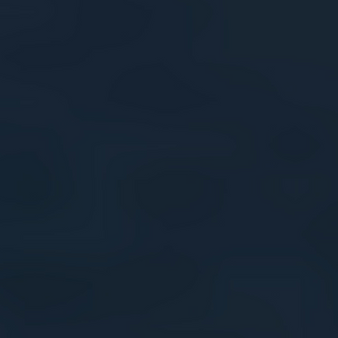
Label: other